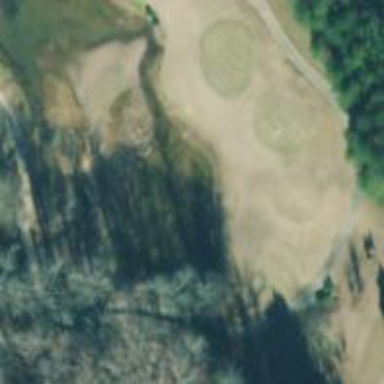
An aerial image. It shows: Water hazard on golf course. The hazard is natural water feature.